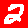
Digit: 2